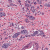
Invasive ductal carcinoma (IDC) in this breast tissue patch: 0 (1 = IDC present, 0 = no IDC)